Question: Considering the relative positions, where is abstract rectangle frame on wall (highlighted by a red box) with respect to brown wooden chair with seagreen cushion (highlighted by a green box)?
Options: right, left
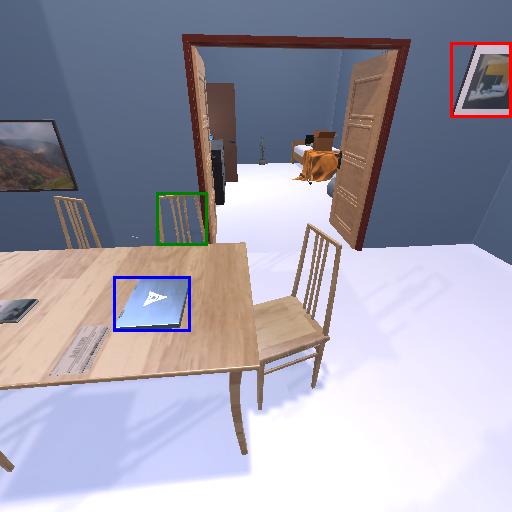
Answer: right